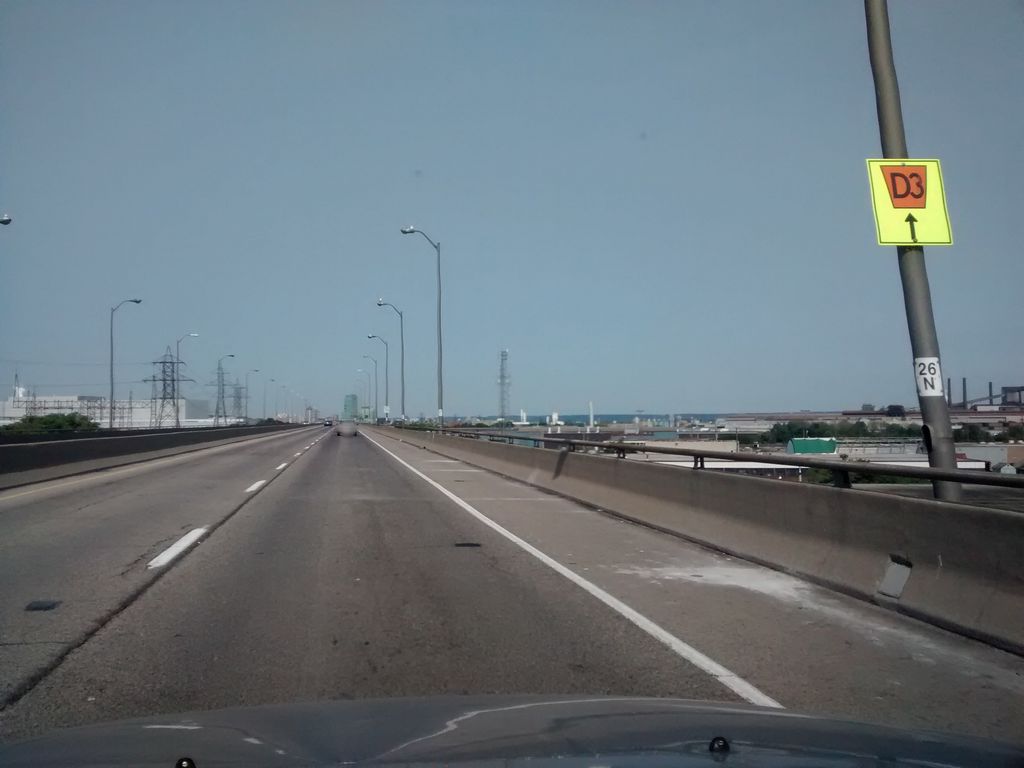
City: hamilton